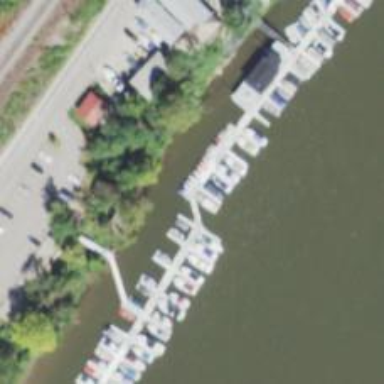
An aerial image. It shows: Pier with mooring facilities.